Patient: sex M, age 64
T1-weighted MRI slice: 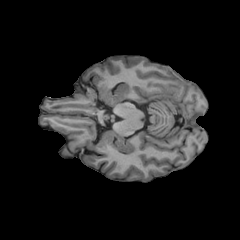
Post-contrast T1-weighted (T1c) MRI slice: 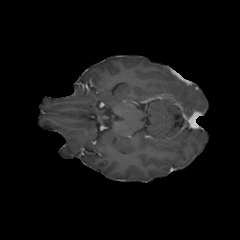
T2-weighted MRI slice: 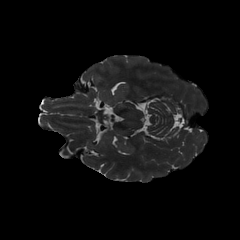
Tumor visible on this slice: no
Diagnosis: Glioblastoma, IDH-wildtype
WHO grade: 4